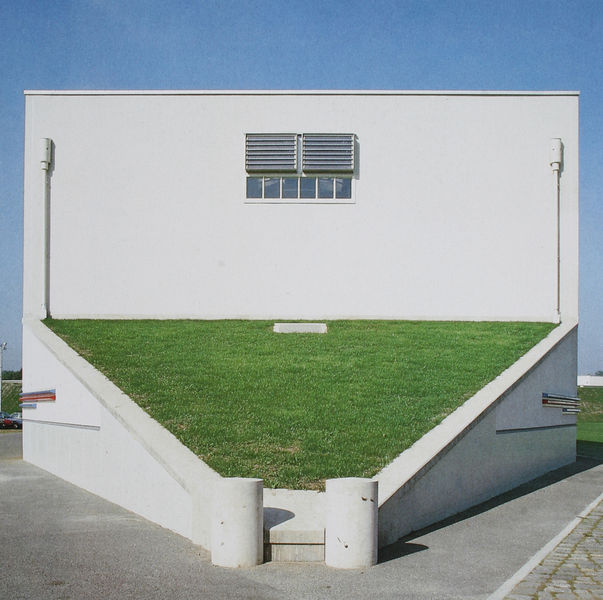
Titel: Ostansicht des Betriebsgebäudes
Künstler: Gustav Peichl
Standort: Berlin
Institution: PEA (Phosphat-Eleminations-Anlage)
Schlagwörter: blau, himmel, schatten, grün, fenster, grau, strasse, weiss, gebäude, gras, haus, rasen, weg, wiese, architektur, ebene, sonne, boden, schlagschatten, modern, beleuchtung, pfosten, eingang, linie, rückansicht, grünfläche, poller, lüftung, klimaanlage